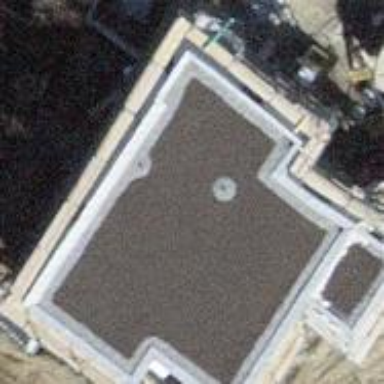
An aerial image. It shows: Building with tiled roof.